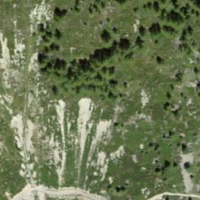
EUNIS habitat code: 23
Species observed at this site:
Arctostaphylos uva-ursi